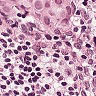
Metastatic tissue present: yes